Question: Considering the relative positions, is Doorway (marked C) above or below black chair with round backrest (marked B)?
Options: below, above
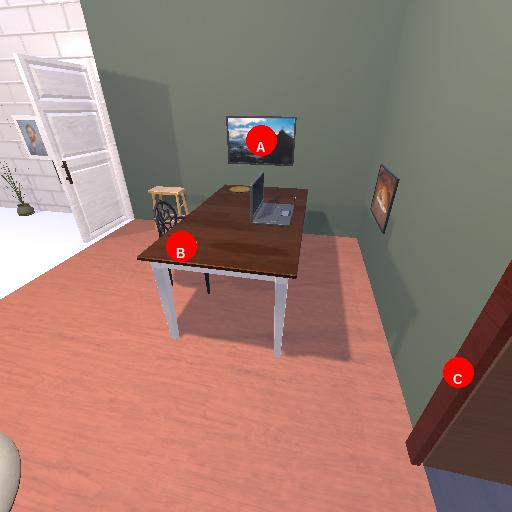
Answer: below